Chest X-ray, AP view. Patient: 41 years old, sex F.
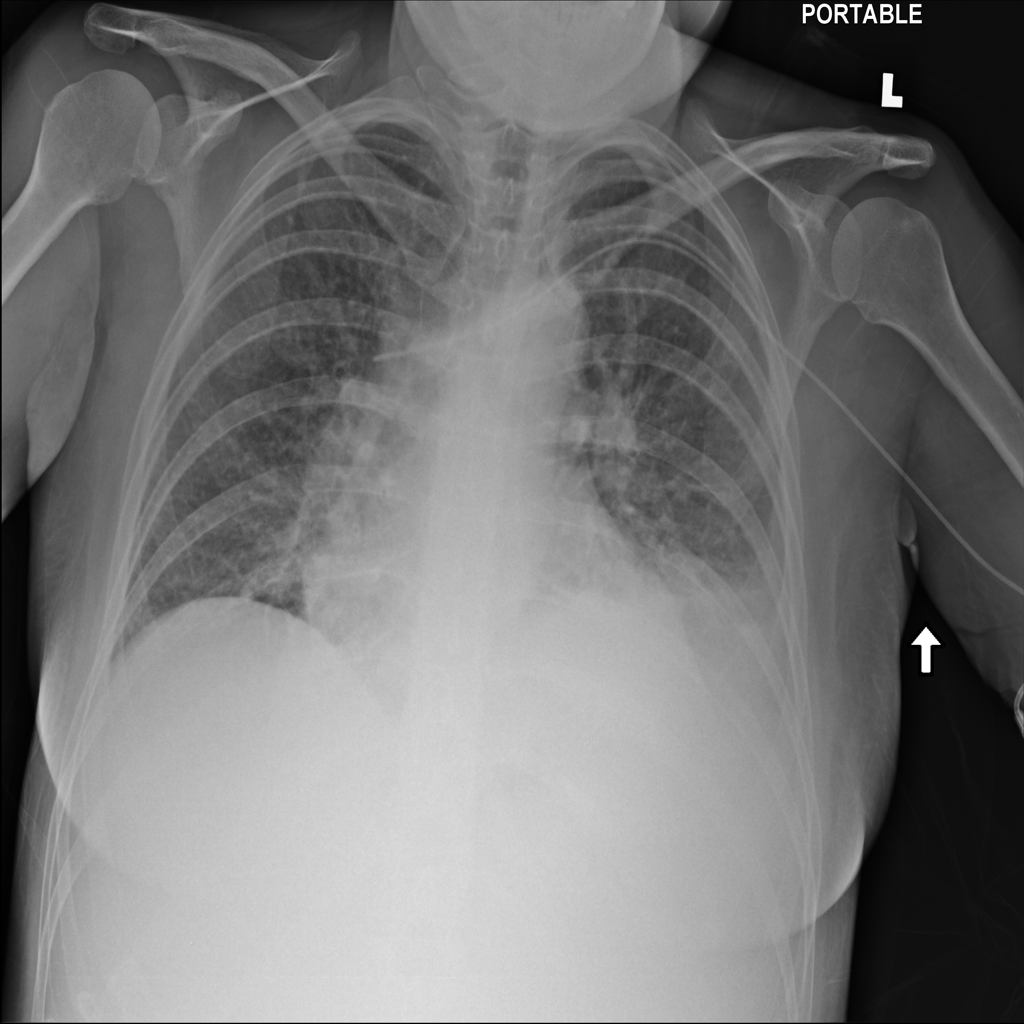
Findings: Effusion, Infiltration